Question: Any idea why IB doesn't let me make this connection?

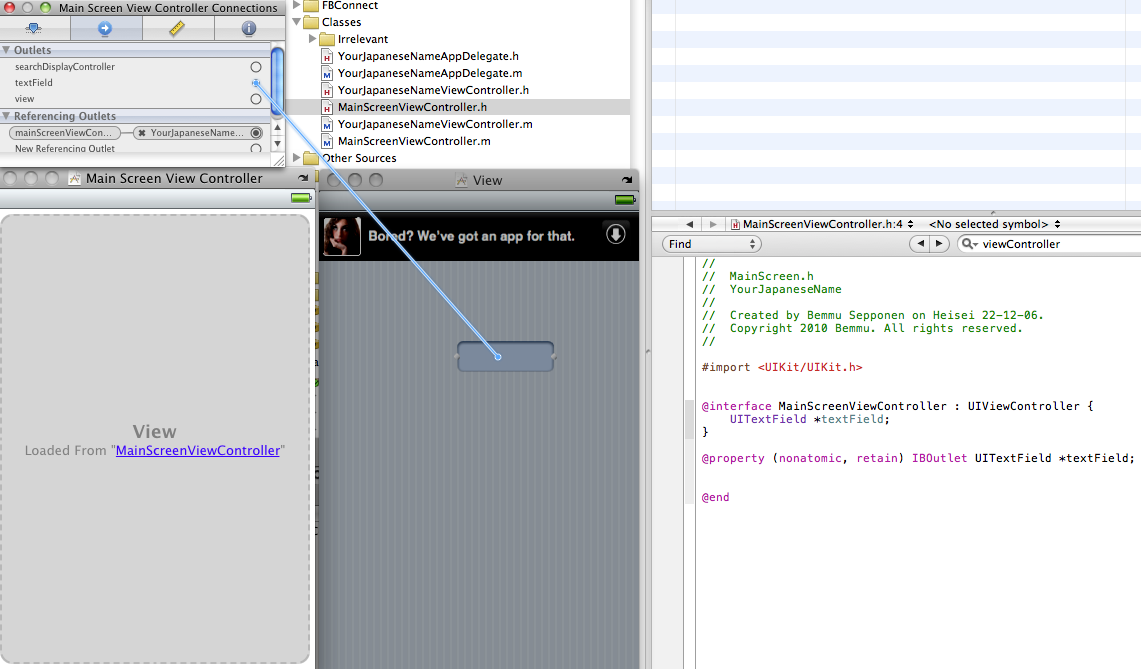
Answer: In the Identity Inspector for that views File's Owner, make sure that the Class is set to 'MainScreenViewController'. If you could add a screenshot of your MainScreenViewController.xib window that may be more helpful.